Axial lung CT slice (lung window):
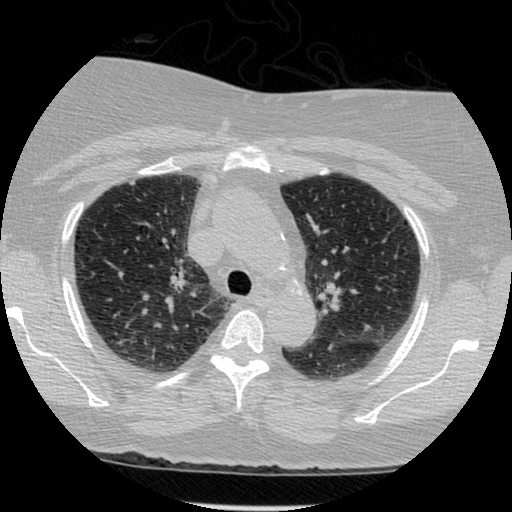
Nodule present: yes
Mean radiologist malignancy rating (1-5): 3